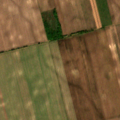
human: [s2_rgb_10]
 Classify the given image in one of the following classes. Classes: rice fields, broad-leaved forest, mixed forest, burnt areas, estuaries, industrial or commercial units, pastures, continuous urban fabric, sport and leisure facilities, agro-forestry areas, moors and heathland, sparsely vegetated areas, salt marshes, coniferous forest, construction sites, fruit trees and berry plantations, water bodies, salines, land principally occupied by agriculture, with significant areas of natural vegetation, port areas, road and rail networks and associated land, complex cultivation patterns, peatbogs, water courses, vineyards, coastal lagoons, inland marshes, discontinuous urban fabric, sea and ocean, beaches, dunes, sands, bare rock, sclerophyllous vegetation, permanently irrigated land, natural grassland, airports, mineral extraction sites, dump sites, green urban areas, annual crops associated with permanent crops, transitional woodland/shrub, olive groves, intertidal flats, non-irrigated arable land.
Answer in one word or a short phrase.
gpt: non-irrigated arable land